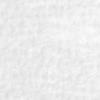
Label: no_change